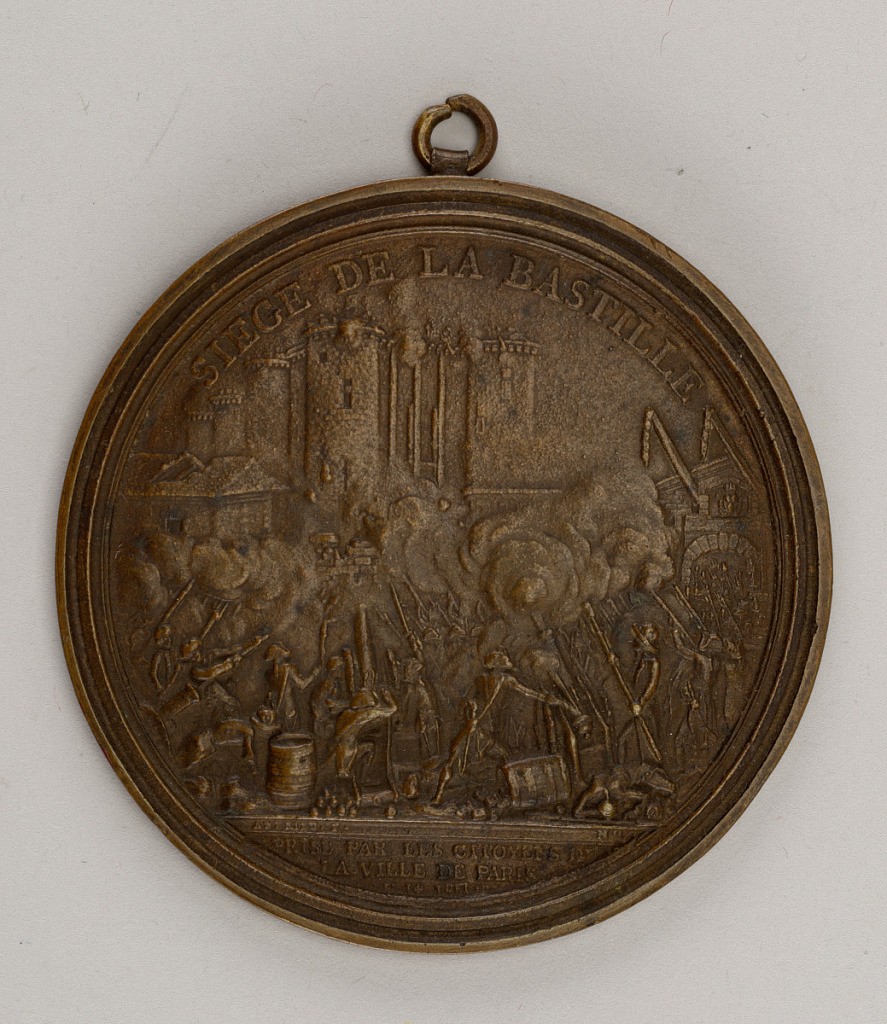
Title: Medal
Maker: Bertrand Andrieu, French, 1761 - 1822
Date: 19th century
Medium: Cast bronze
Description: Medal commemorating the siege of the Bastille